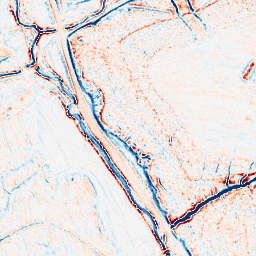
Category: edge_preserving
Decomposition family: bilateral
Decomposition parameters: d: 9
sigma_color: 25
sigma_space: 75
Upsampling method: sinc_hamming
Upsampling parameters: scale: 2
kernel_size: 16
Upsampling scale: 2